Question: I want to use "Share on Facebook" feature, instead of new "FB Like", in my django application.
But I can't find how I can implement it and set description, title and image to share.
Can anyone help me?
I'm doing how DeLonge says. Here's the code:
'''
<!DOCTYPE html PUBLIC "-//W3C//DTD XHTML 1.0 Transitional//EN" "http://www.w3.org/TR/xhtml1/DTD/xhtml1-transitional.dtd">
<html xmlns="http://www.w3.org/1999/xhtml">
<head>
<title>Bra</title>
<link rel="image_src" href="http://site.com/images/logo.jpg" />
<meta name="description" content="description here">
</head>
<body>
<a name="fb_share" type="button" share_url="http://www.sharedomain.com/path/" href="http://www.facebook.com/sharer.php?u=http:/www.sharedomain.com/path&amp;src=sp" style="text-decoration: none; ">Share</a><script src="http://static.ak.fbcdn.net/con
nect.php/js/FB.Share" type="text/javascript"></script>
</body>
</html>
'''
But when I click on the button I see this wrong result:

Ideas?
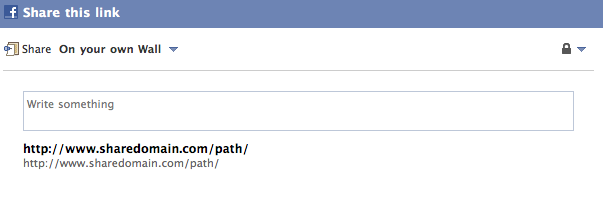
Answer: I agree the "share" button is much more useful in certain situations. See code:
'''
<a name="fb_share" type="button_count" share_url="http://www.sharedomain.com/path/" href="http://www.facebook.com/sharer.php?u={INSERT ENCODED share_url HERE}&amp;src=sp" style="text-decoration: none; ">Share</a>
<script src="http://static.ak.fbcdn.net/connect.php/js/FB.Share" type="text/javascript"></script>
'''
Types include: 1) button_count 2) button 3) link.
The title will come from the page itself. However, to add an icon image simply add the following to your HTML '<head>':
'''
<link rel="image_src" href="http://www.sharedomain.com/path/thumbnail.jpg" />
'''
I know you are developing in django and I recommend that you hardcode the FB Share button. This is because Facebook is no longer pushing it and most of the APIs are disappearing for it.